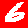
Digit: 6